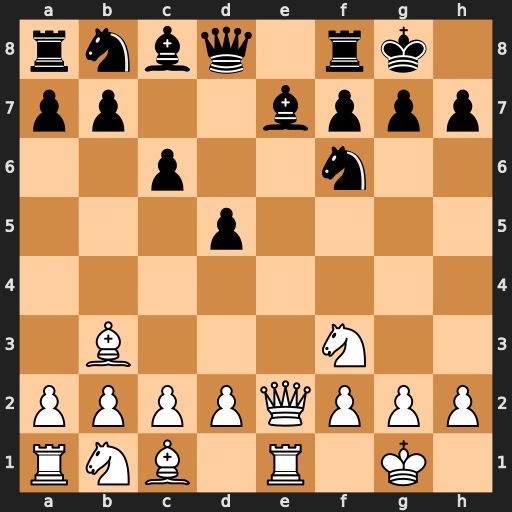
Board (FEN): rnbq1rk1/pp2bppp/2p2n2/3p4/8/1B3N2/PPPPQPPP/RNB1R1K1
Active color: w
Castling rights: -
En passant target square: -
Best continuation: Qxe7 Qxe7 Rxe7